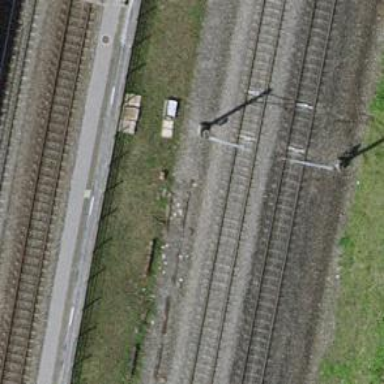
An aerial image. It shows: Single railway track with electrification through contact line.